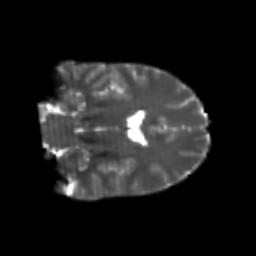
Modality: T2w
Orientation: coronal
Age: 24
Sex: male
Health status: healthy
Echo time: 0.074 s